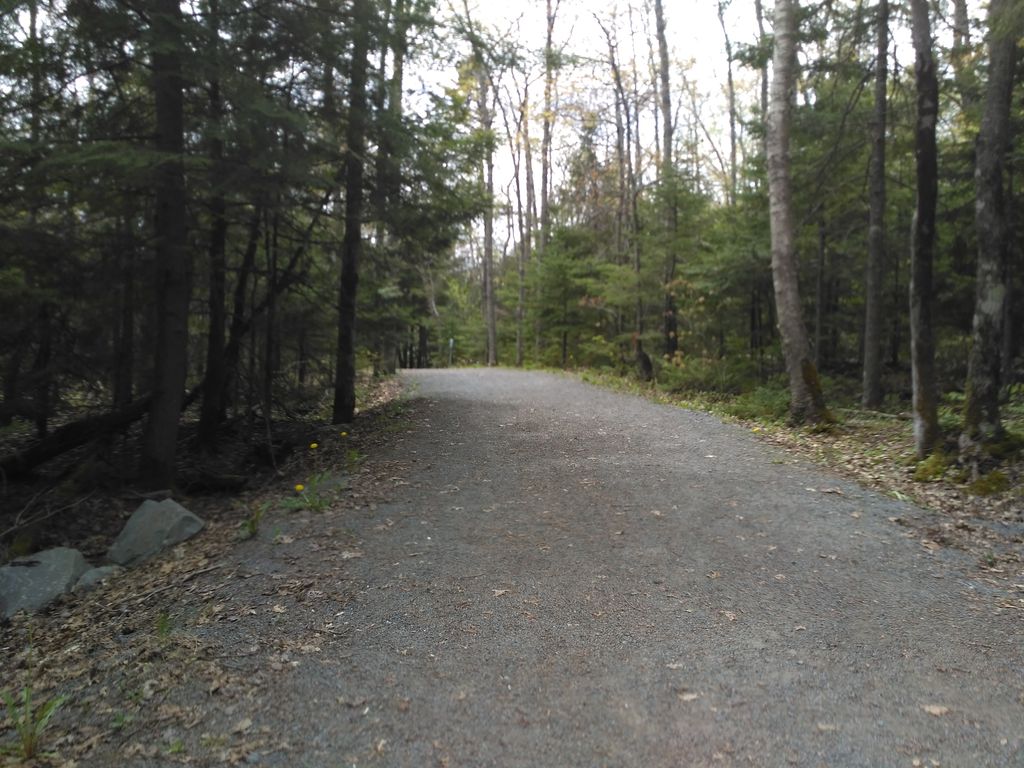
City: halifax